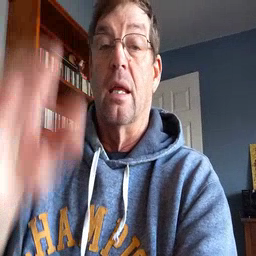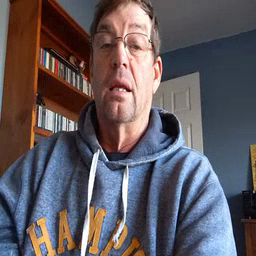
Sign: dad